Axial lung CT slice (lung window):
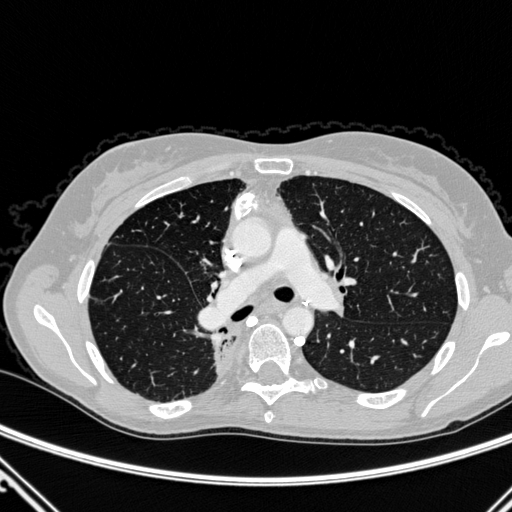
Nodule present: no